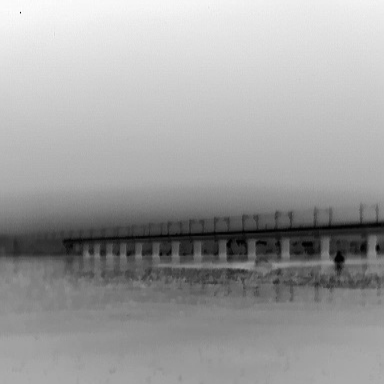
There is a canoe in the infrared image.